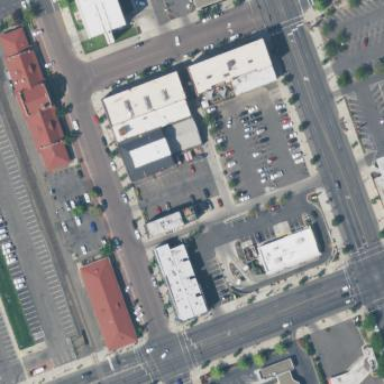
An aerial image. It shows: Commercial area in historic district.